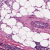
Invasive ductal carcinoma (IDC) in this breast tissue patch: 1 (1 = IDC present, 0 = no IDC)